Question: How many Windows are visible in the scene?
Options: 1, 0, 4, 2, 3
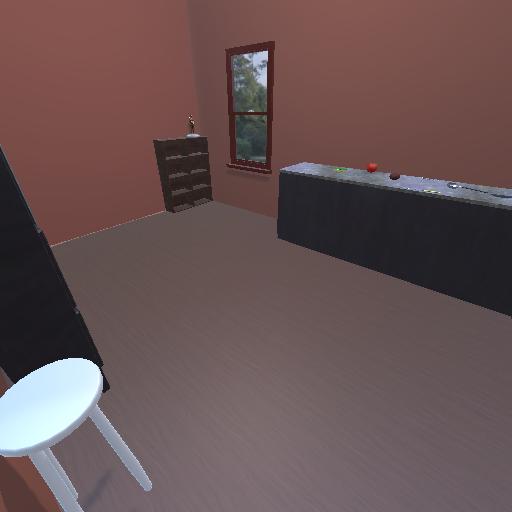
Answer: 1